Question: I don't know why, but I can't save a line on blogger.

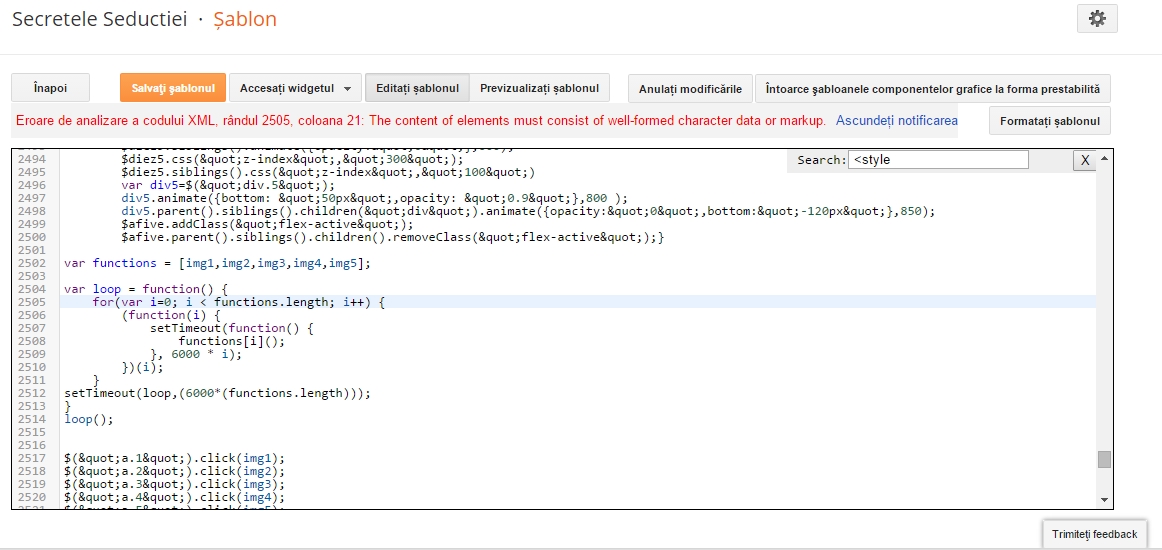
Answer: There is nothing wrong with the script. You just need to make some changes. There are two options : use '&lt;' instead of '<' in 'for' loop,eg:
'''
for(i=0; i &lt; functions.length; i++) {
//rest of the code here
}
'''
wrap your code inside '// <![CDATA[ //code here ]]>'
eg:
'''
// <![CDATA[
for(i=0; i < functions.length; i++) {
//rest of the code here
}
// ]]>
'''
Please try these and be sure to post the result if these worked or not.